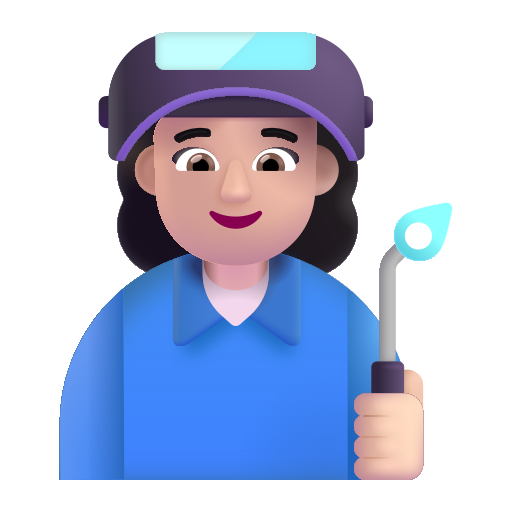
woman factory worker color light